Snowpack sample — Buffalo Mountain, Silverthorne, Colorado, USA (1/25/25, 10:11 AM MST)
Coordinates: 39.6222, -106.1139
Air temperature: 22 °F
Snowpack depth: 110 cm
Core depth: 40 cm
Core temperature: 46.4 °F
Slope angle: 12°, slope face: 102°
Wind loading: high
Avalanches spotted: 0
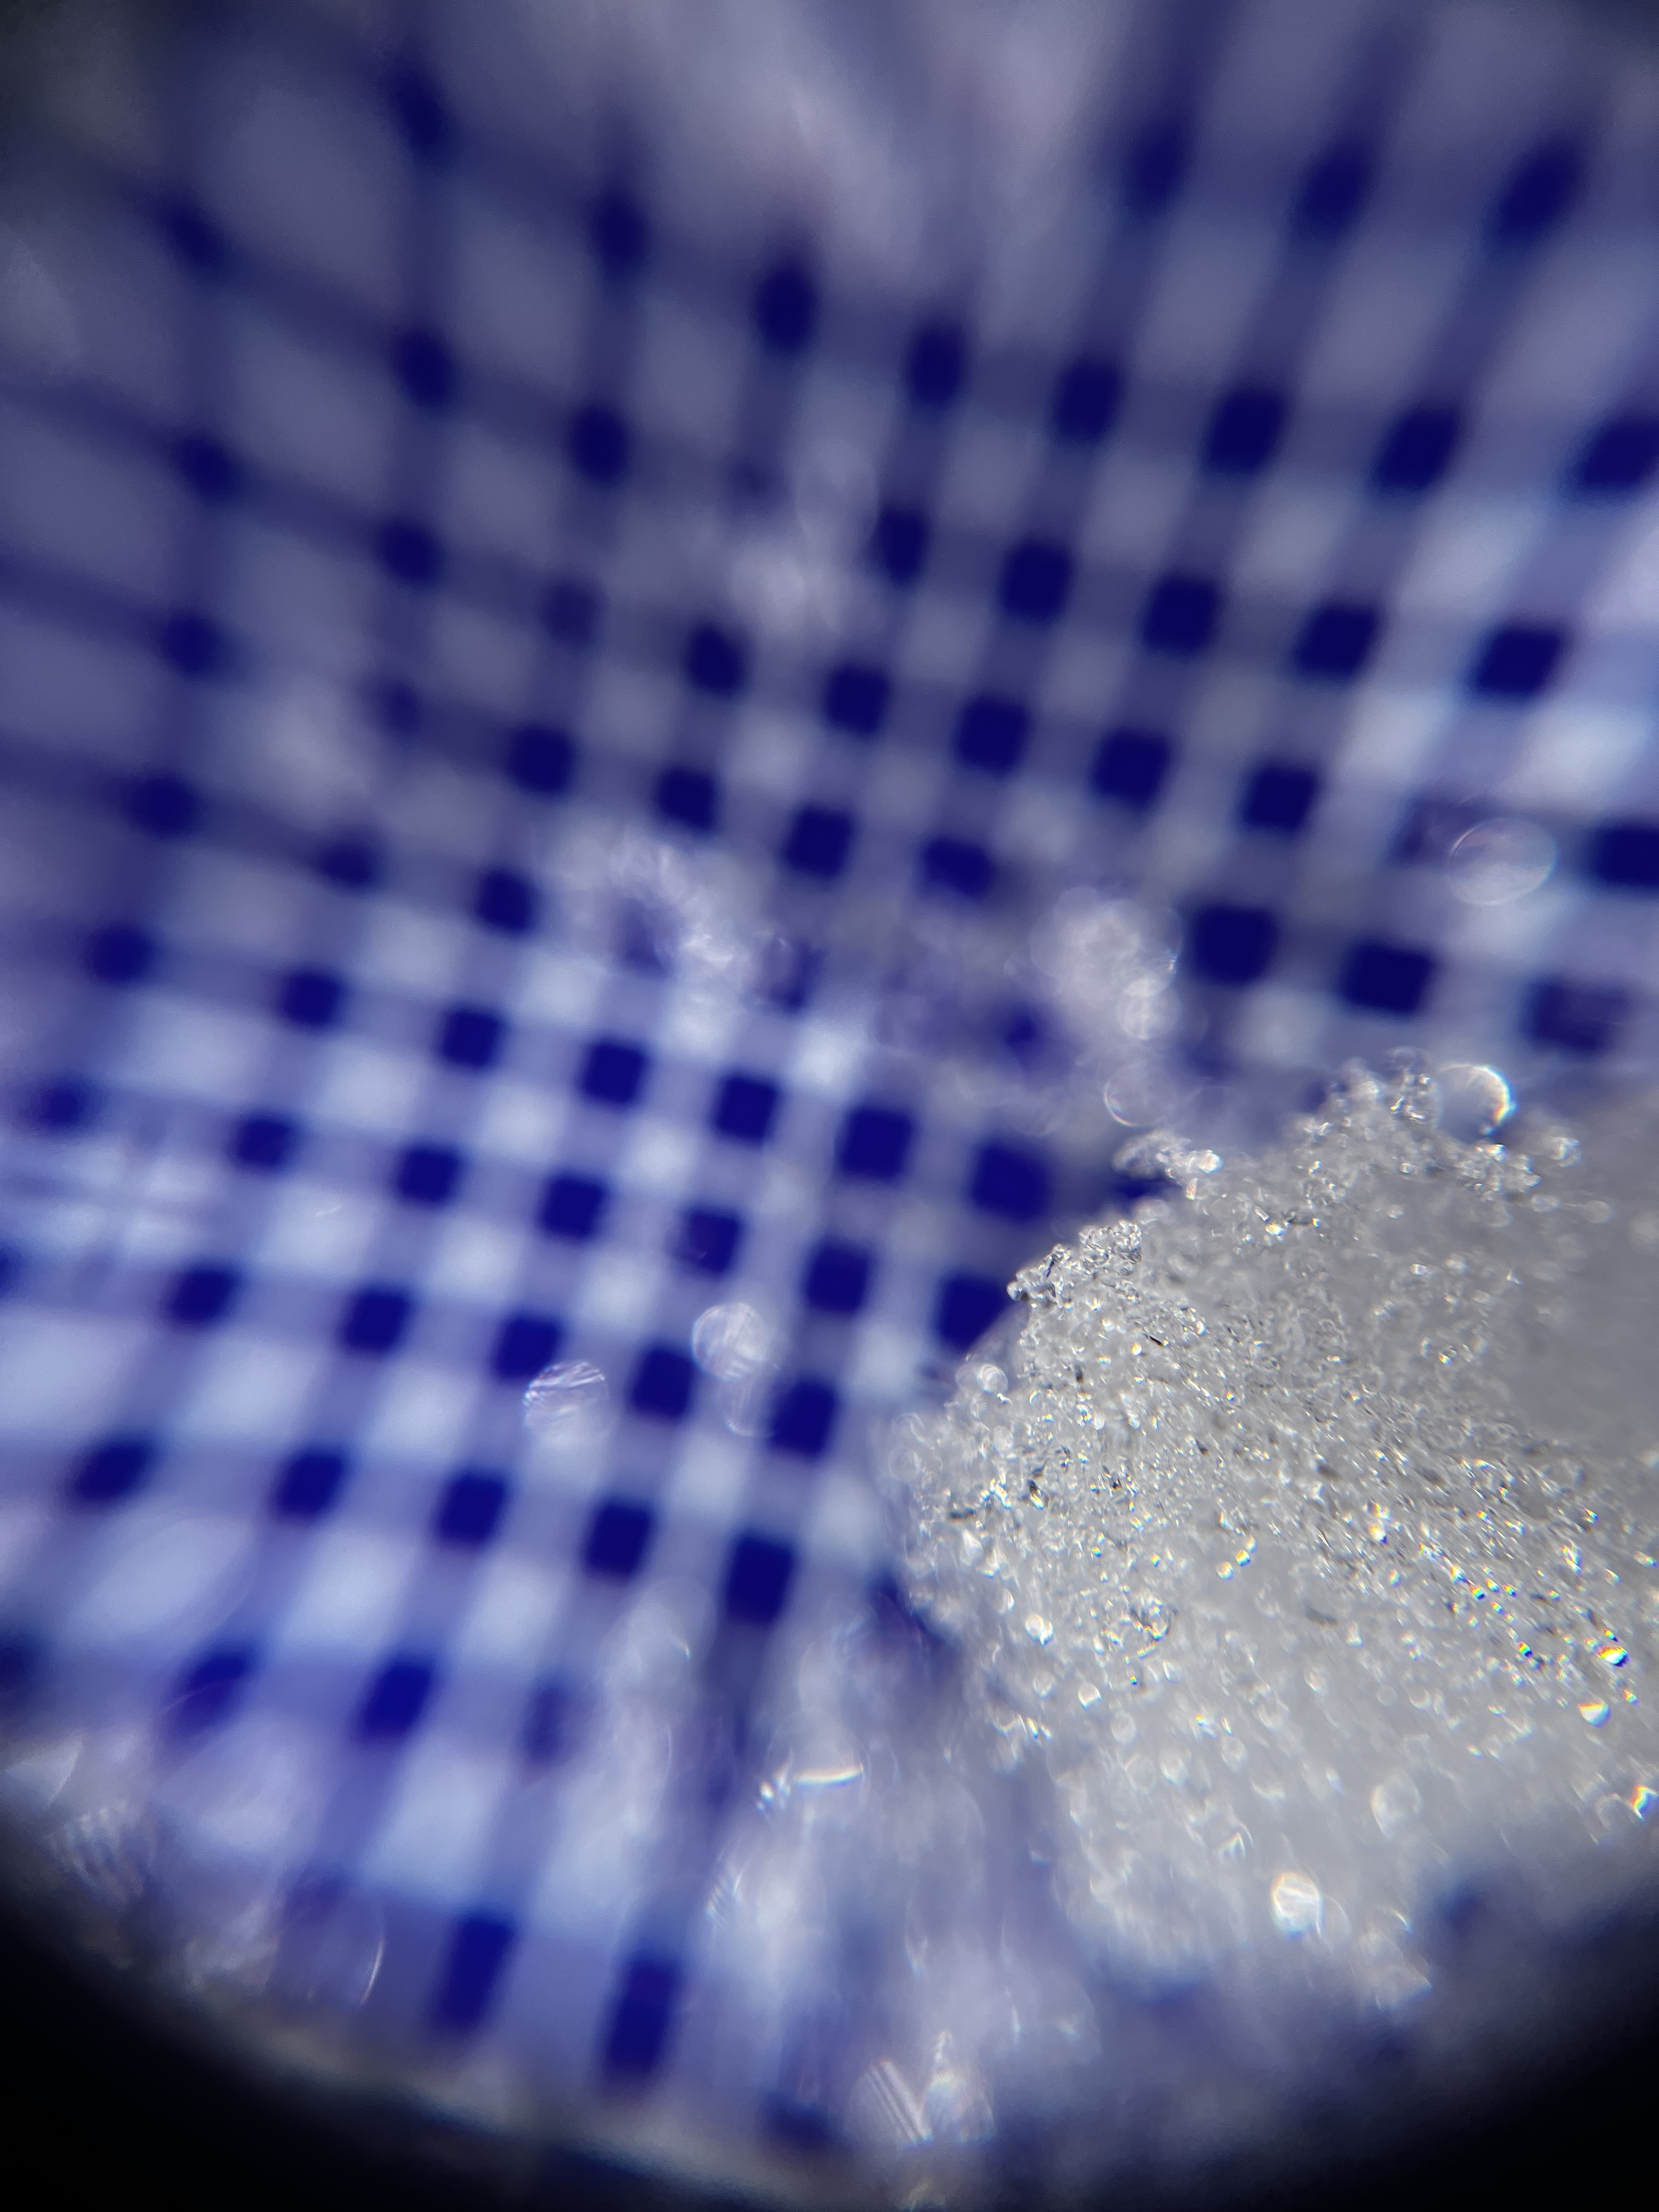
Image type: magnified_profile
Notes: No avalanches nearby, collected on the outskirts of a fire break 15 meters from the treeline, on way to Buffalo and Red Mountain